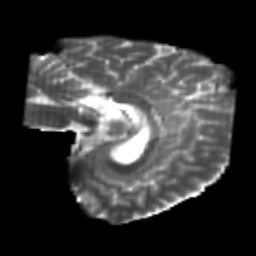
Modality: T2w
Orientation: sagittal
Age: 22
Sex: female
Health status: healthy
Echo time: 0.074 s